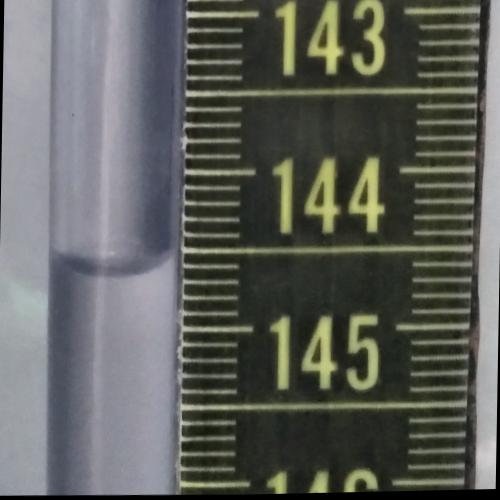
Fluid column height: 144.6 cm